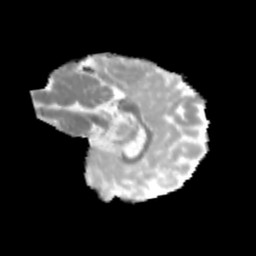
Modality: MD
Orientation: sagittal
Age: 12
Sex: male
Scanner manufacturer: siemens
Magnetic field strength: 3 T
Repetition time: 3.8 s
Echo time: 0.07 s